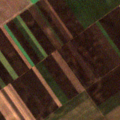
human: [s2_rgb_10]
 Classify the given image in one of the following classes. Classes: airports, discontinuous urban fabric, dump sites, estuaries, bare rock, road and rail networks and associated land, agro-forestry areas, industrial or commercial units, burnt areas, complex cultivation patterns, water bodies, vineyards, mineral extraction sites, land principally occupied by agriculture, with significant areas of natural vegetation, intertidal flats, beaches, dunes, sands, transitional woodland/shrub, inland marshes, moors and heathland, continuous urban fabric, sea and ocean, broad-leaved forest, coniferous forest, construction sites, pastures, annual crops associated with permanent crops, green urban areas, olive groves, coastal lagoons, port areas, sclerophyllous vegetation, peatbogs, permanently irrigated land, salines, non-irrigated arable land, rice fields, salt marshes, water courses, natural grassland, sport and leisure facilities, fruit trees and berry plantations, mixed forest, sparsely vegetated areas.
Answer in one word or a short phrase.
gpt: non-irrigated arable land